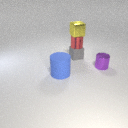
small gray rubber cube below small red metal cylinder